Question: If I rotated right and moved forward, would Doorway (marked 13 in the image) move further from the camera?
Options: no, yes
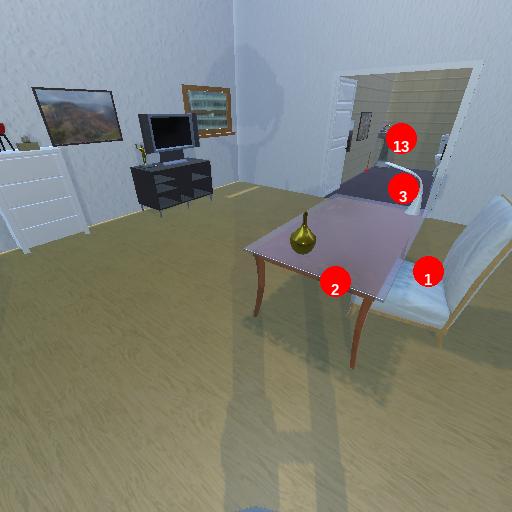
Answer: no